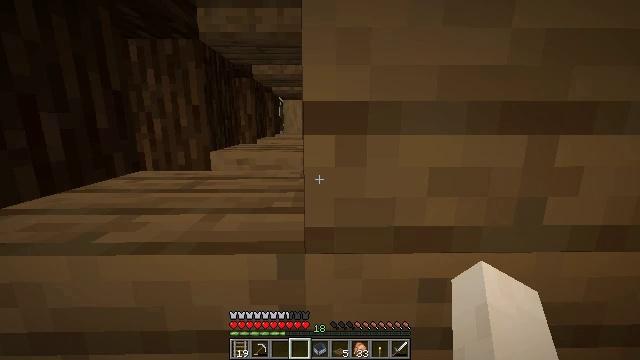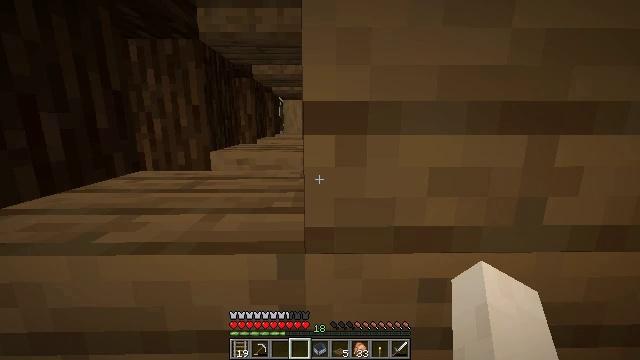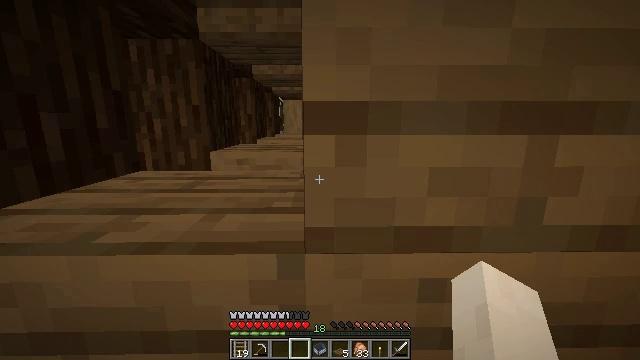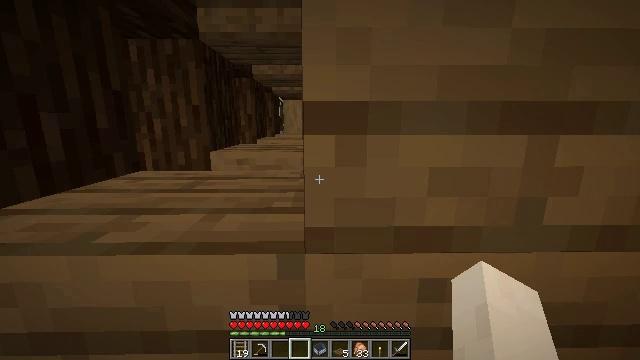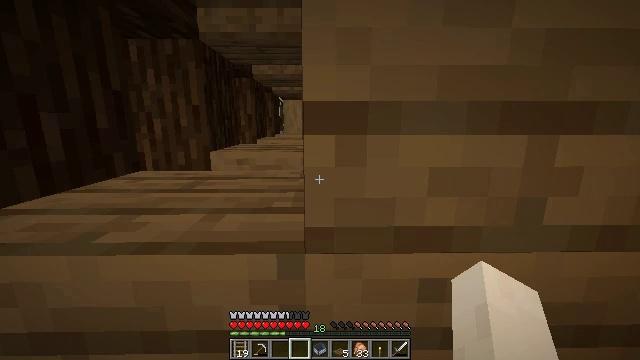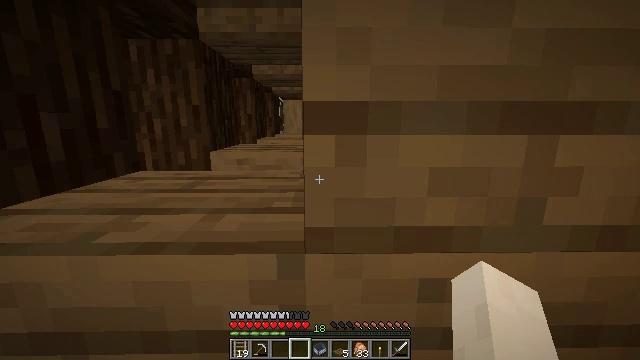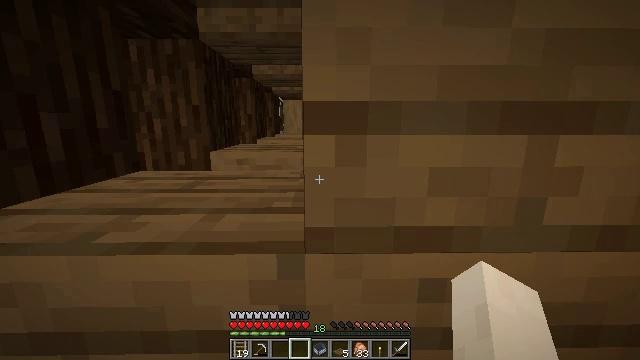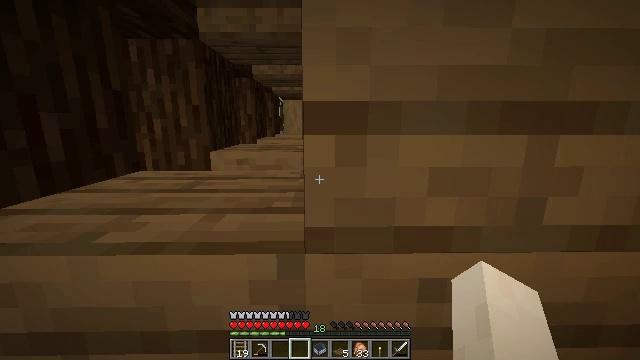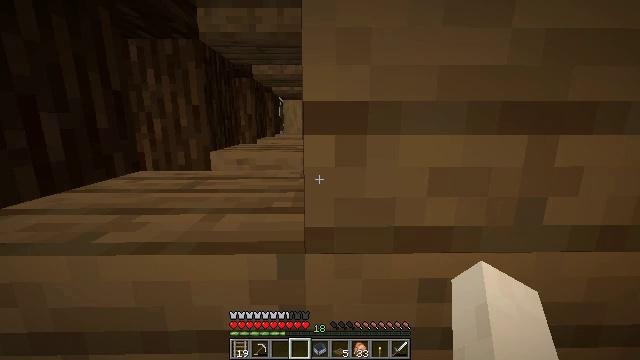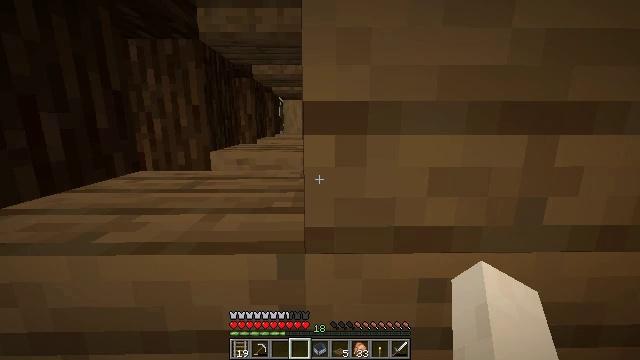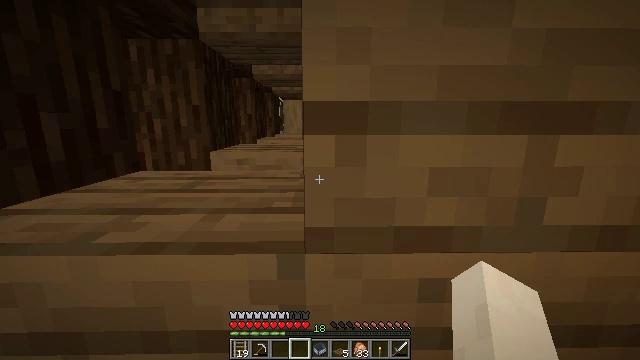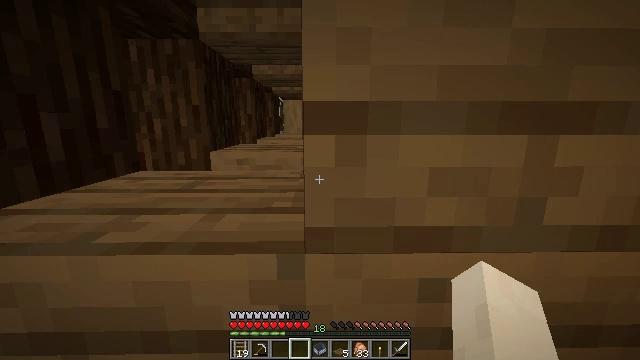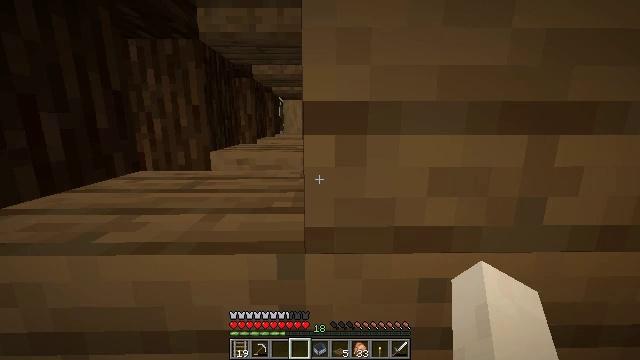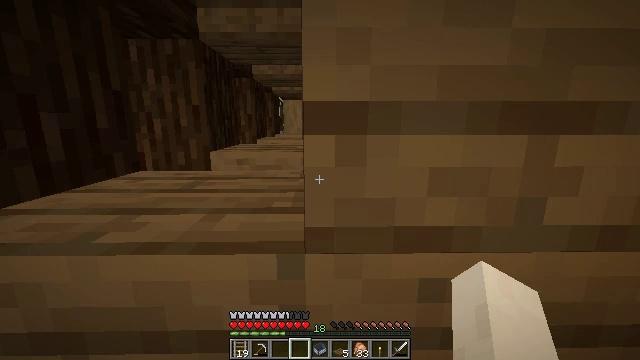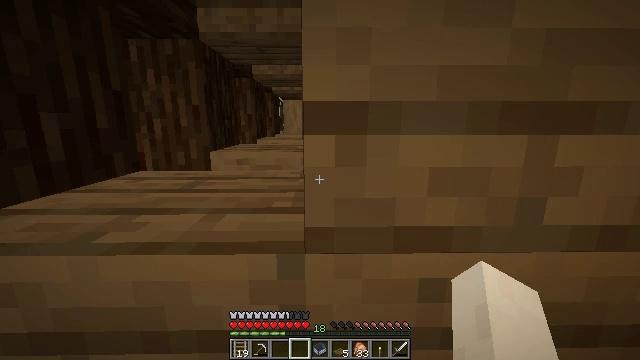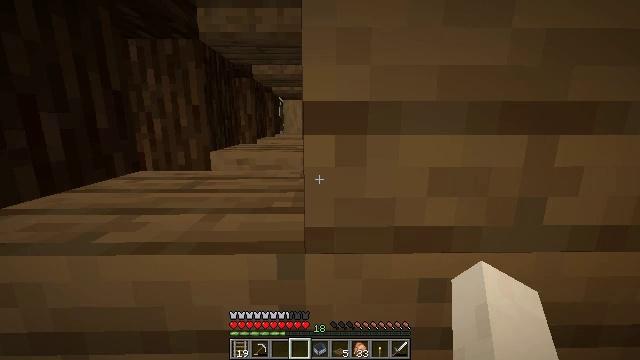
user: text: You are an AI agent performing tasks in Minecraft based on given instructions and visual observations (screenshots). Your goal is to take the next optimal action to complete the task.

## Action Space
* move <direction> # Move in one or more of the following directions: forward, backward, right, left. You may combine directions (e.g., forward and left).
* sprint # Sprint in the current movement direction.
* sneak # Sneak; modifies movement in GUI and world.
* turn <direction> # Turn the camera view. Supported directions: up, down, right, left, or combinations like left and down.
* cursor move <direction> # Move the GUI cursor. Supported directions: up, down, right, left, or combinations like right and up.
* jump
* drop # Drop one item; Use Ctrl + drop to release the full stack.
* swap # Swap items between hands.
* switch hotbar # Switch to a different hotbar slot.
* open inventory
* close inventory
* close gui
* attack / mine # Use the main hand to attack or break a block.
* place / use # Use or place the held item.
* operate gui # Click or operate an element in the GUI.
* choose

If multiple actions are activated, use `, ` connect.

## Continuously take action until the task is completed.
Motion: motion action
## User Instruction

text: Harvest stripped spruce log.
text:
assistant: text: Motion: no_op
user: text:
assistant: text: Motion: no_op
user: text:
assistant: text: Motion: no_op
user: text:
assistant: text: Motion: no_op
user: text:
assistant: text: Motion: no_op
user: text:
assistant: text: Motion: no_op
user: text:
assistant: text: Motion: no_op
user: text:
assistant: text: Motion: no_op
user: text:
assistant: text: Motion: no_op
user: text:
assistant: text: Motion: no_op
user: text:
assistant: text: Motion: no_op
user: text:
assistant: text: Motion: no_op
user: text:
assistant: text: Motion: no_op
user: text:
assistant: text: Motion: no_op
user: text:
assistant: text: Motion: no_op
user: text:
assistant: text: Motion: no_op
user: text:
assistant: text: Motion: no_op
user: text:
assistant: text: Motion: no_op
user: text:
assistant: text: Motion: no_op
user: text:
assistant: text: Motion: no_op
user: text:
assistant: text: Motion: no_op
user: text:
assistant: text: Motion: no_op
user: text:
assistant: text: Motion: no_op
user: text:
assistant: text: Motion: no_op
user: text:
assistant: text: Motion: no_op
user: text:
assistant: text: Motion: no_op
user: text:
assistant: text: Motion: no_op
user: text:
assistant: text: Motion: no_op
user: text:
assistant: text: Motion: no_op
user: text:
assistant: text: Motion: no_op